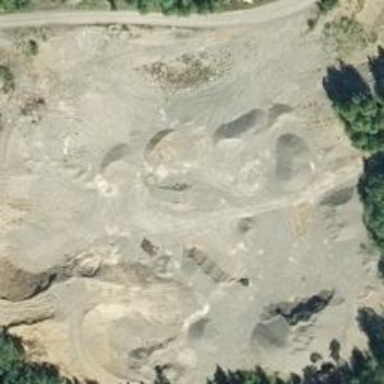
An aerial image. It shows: Quarry used for extracting aggregate resources.